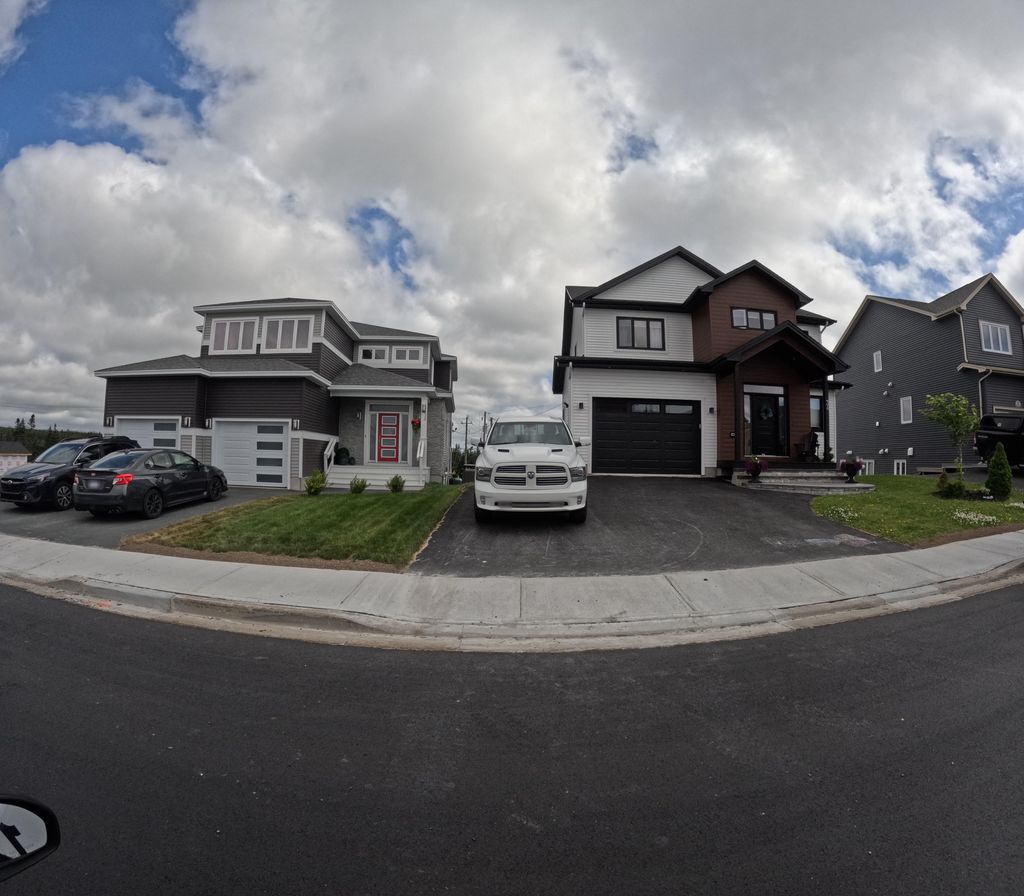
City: st_johns